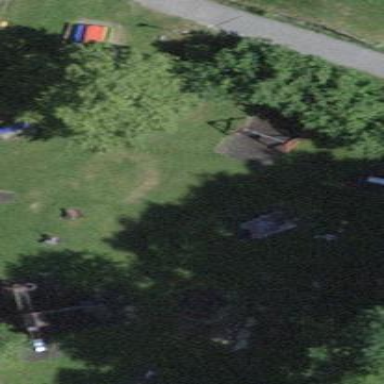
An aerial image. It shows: Playground on leisure land with picnic site nearby.